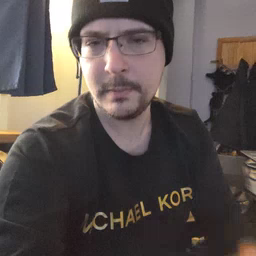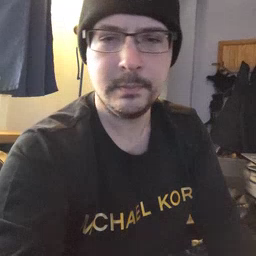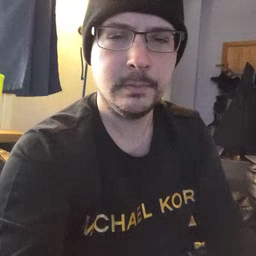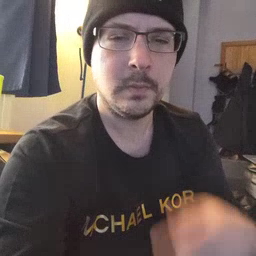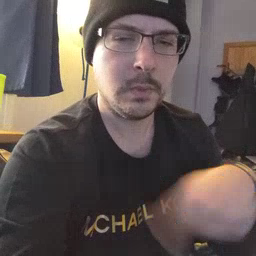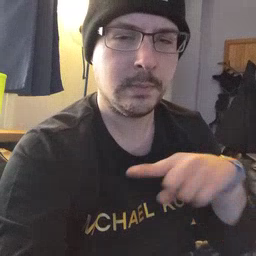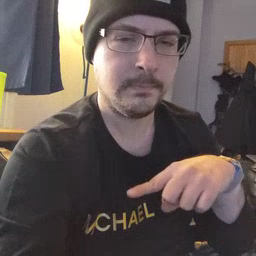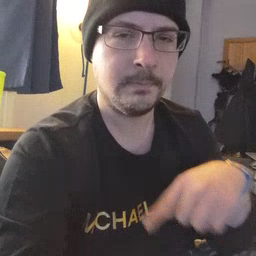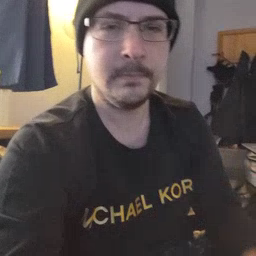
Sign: weus